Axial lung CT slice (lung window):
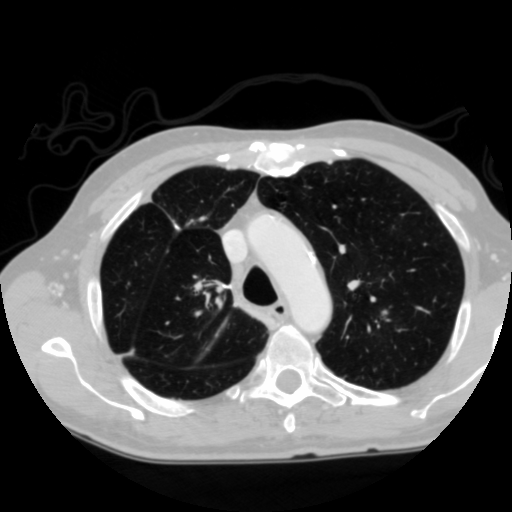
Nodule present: no